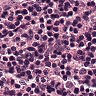
Metastatic tissue present: no